Interaction volume radius: 5 \u00c5
Interaction volume height: 25 \u00c5
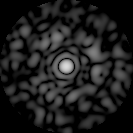
Disorder parameter: 0.8587